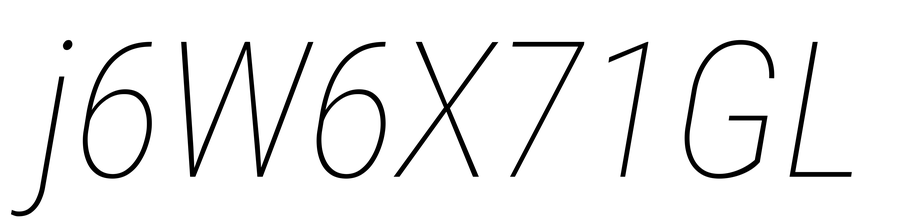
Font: Roboto-Italic_Condensed_Thin_Italic